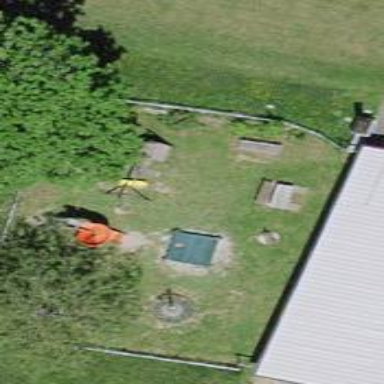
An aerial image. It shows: Sandpit at the playground.